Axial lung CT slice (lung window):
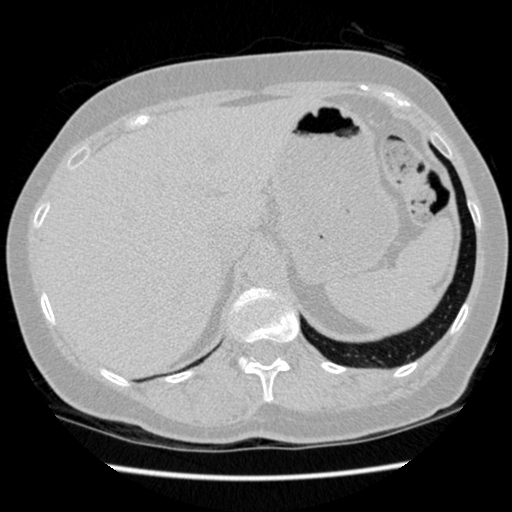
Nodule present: no